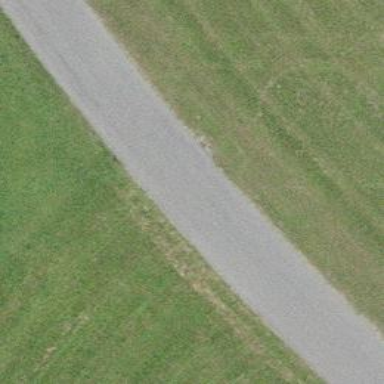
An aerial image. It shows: Unclassified road with asphalt surface.